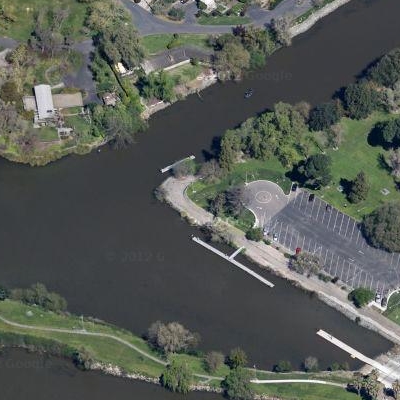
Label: dRiverLake